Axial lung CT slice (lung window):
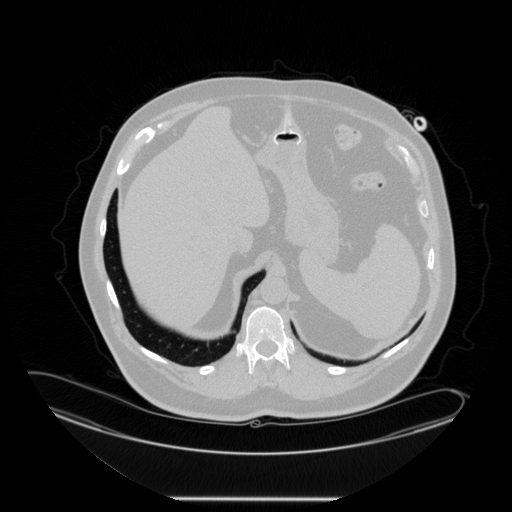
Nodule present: no